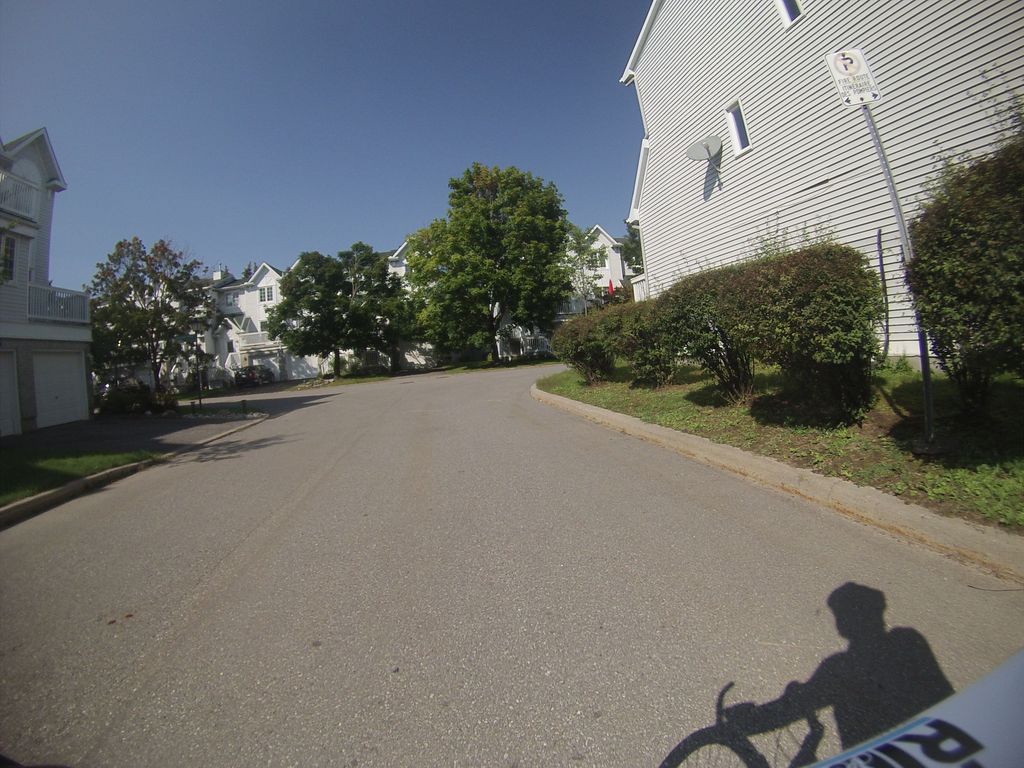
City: ottawa-gatineau